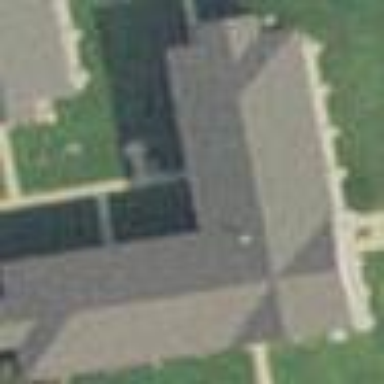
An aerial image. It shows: Dormitory building.